【题型】填空题　【知识点】平面几何　【难度】easy
已知, 如图, 点 $D, F$ 和 $E, G$ 分别在 $\triangle ABC$ 的边 $AB, AC$ 上, 且 $DE // FG // BC$, 若 $AD : DF : FB = 1 : 2 : 3$, 则 $DE : FG : BC = \underline{\quad }$。

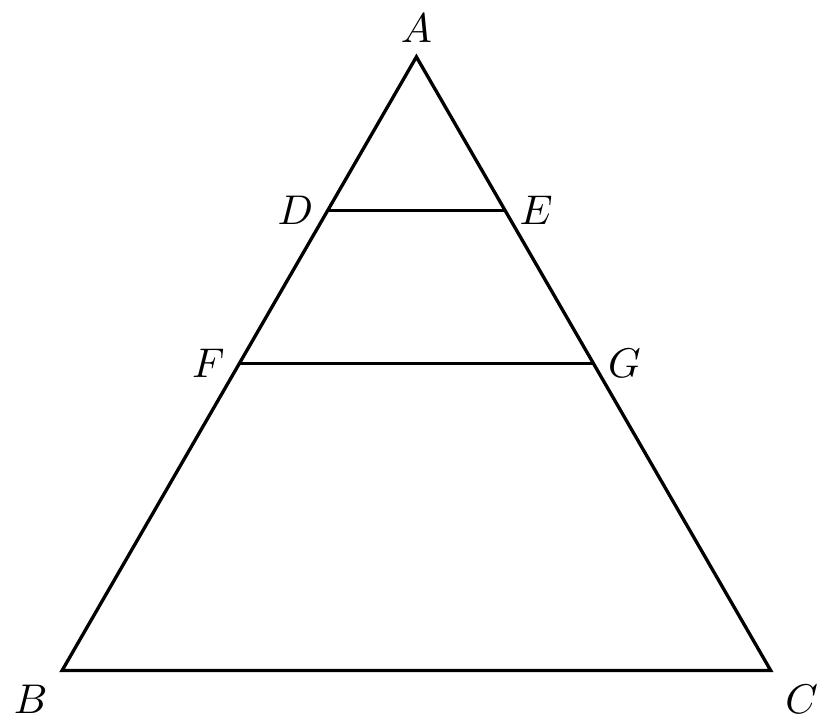
【解答】
解：$\because DE // FG // BC$, $AD : DF : FB = 1 : 2 : 3$,

$\therefore AD : AF : AB = 1 : 3 : 6$,

$\therefore DE : FG : BC = AD : AF : AB = 1 : 3 : 6$,

故答案为：$1 : 3 : 6$。